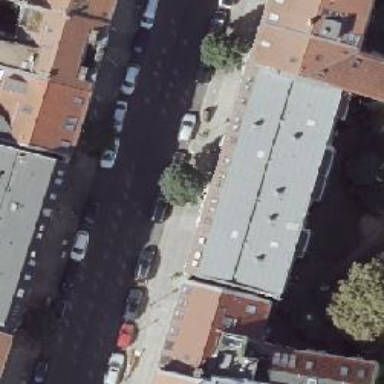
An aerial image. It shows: No parking allowed in this lane.